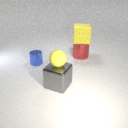
large red metal cylinder behind small blue metal cylinder